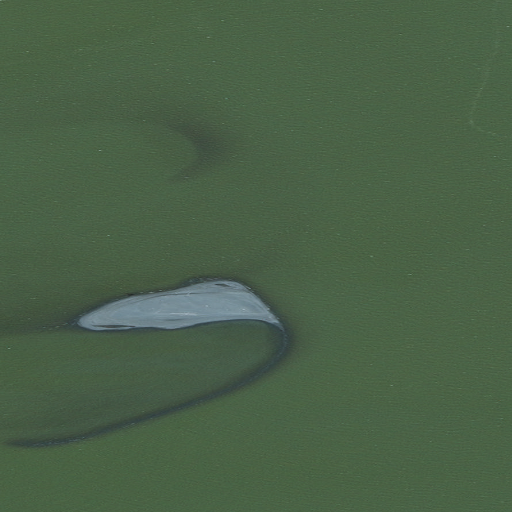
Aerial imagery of island in Alaska named Niakuk Islands containing only unknown